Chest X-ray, AP view. Patient: 47 years old, sex M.
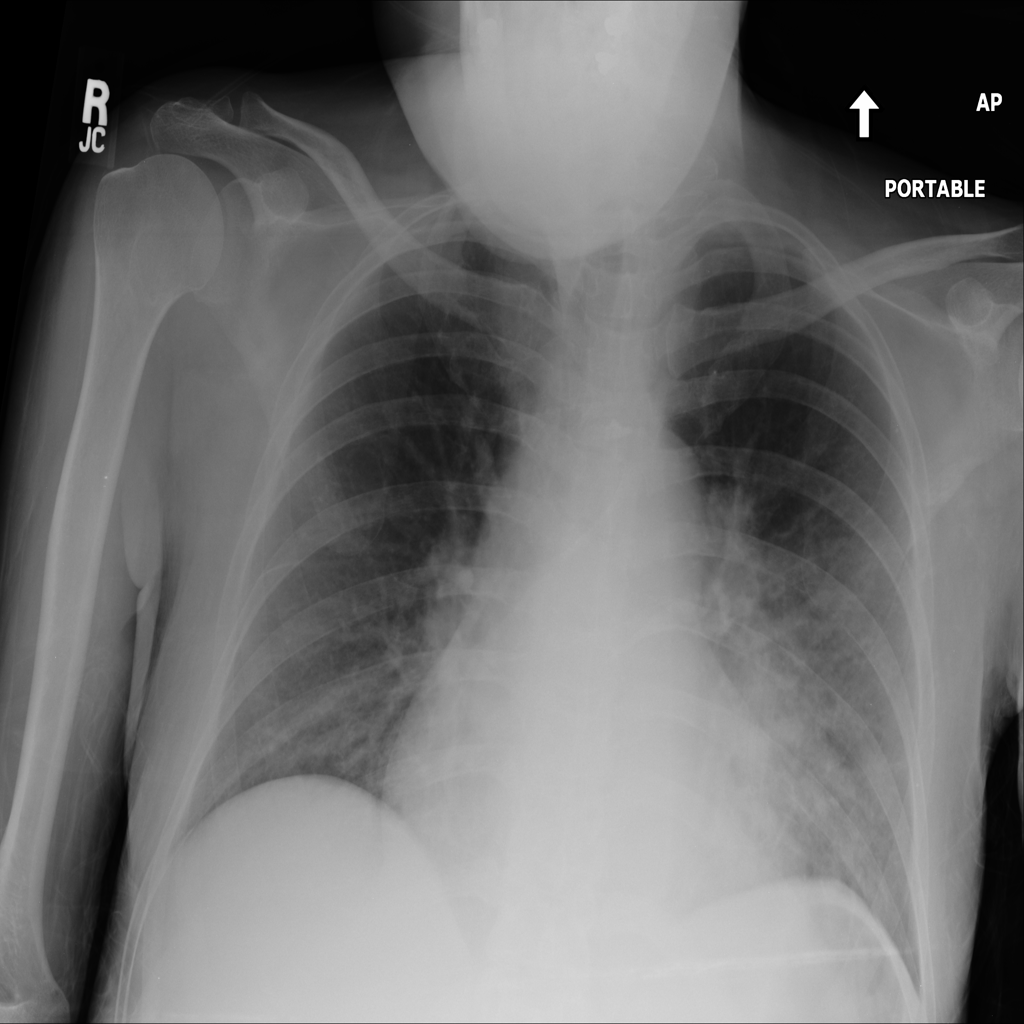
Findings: No Finding